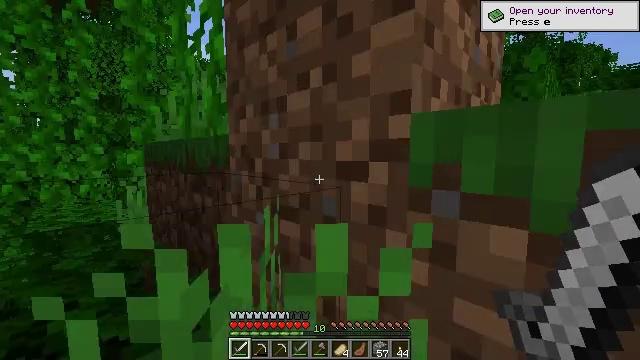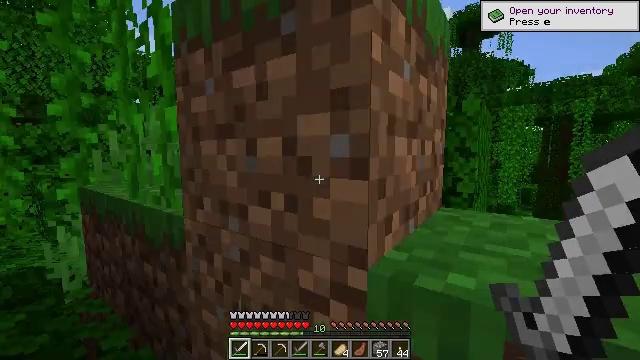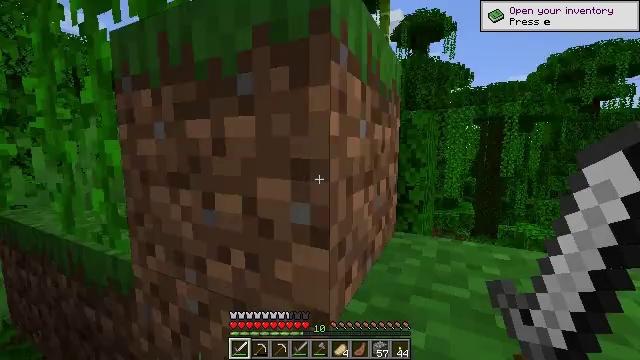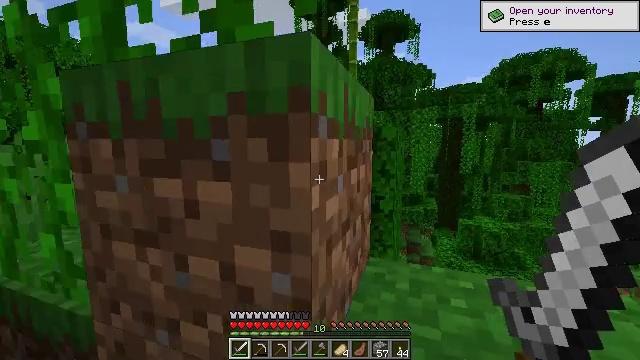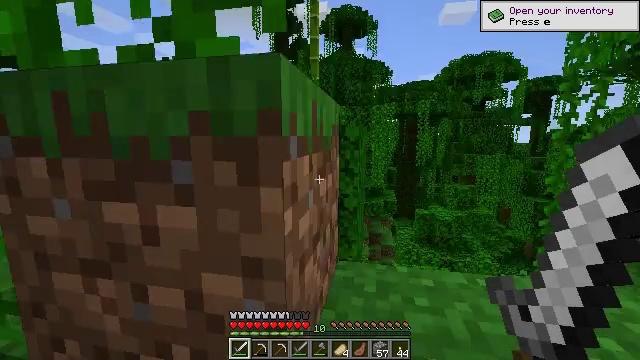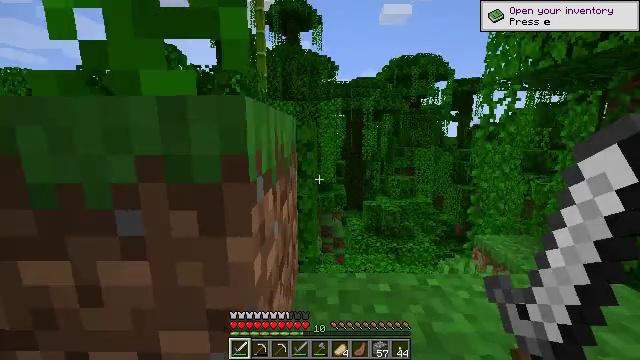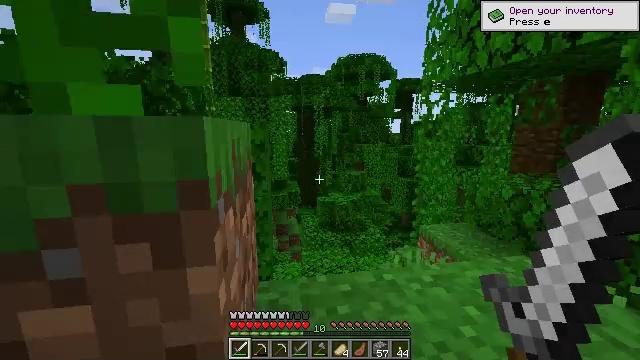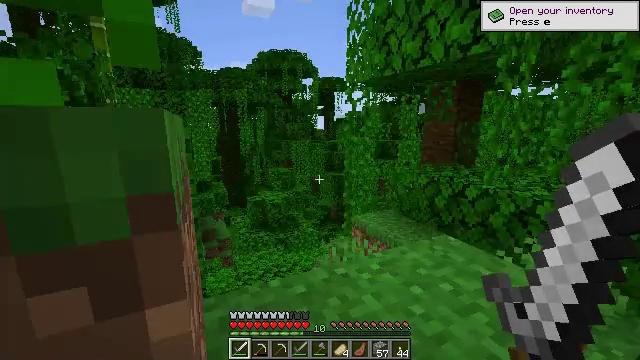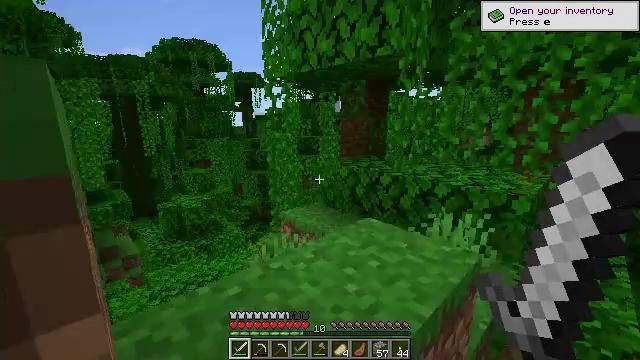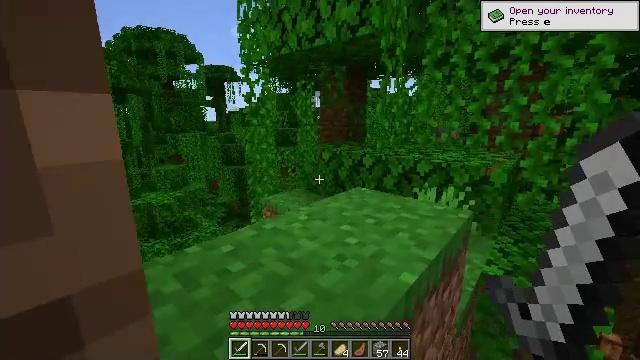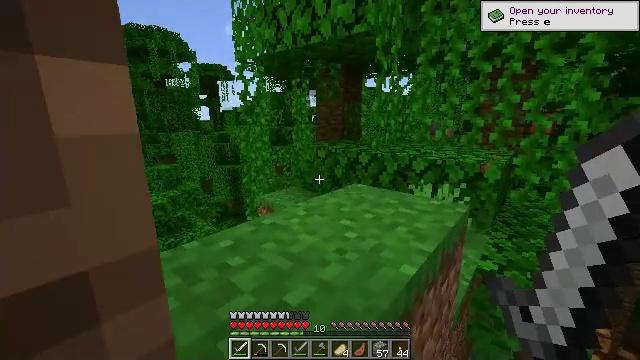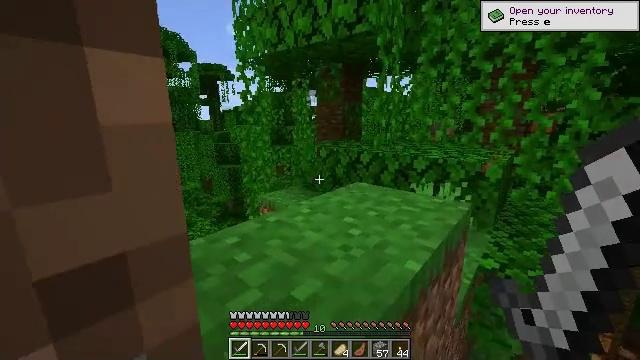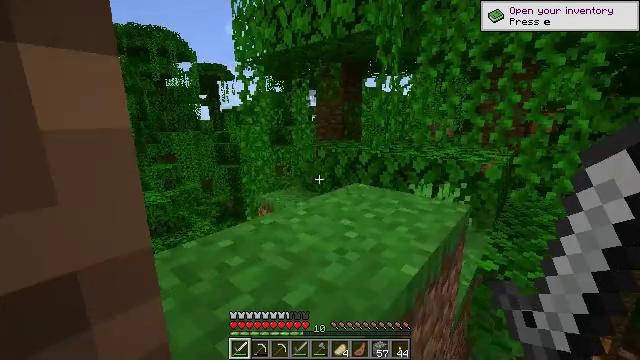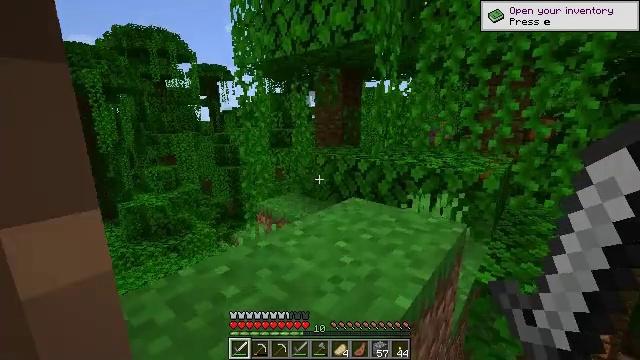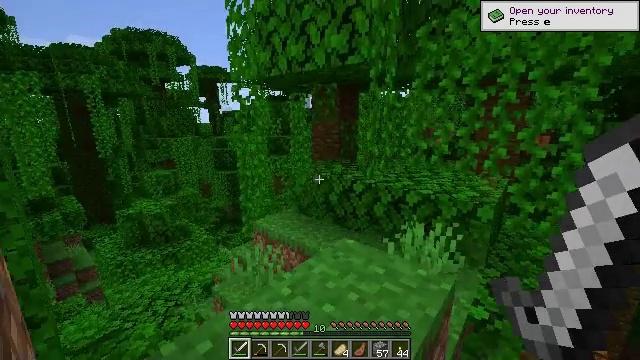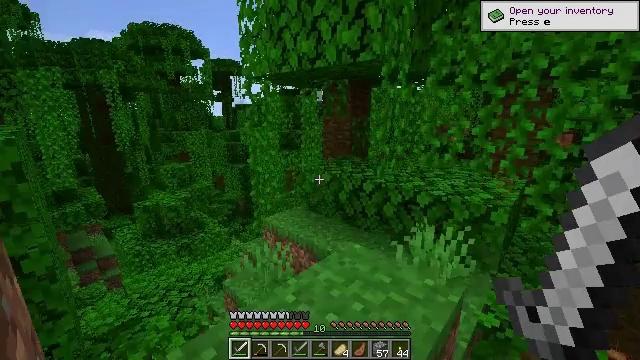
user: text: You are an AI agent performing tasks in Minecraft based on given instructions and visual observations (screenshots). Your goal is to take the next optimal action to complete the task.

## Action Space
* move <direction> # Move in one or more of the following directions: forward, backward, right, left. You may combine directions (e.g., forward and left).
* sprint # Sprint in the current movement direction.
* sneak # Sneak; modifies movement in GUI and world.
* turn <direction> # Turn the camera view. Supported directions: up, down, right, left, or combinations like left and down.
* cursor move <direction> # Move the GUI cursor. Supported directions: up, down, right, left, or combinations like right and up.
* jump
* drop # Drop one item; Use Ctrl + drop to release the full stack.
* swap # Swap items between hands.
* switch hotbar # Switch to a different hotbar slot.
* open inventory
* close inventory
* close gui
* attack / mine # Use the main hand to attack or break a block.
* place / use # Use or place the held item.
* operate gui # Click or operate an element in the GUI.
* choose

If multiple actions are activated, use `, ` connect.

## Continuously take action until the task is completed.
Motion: motion action
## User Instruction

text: Collect bamboo for crafting.
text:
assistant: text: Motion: move forward and move left, turn right, jump
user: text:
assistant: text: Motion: move forward and move left, turn right and down, jump
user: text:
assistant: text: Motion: move forward and move left, turn right, jump
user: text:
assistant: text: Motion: move forward and move left, turn right and down, jump
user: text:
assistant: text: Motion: move forward and move left, turn right and down
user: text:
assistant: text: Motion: move forward and move left, turn right
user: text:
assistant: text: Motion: move forward, turn right
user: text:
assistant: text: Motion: turn right
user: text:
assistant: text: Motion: turn right
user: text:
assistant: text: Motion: turn right
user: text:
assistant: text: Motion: no_op
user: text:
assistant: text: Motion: move forward
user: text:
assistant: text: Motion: move forward, jump
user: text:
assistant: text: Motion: move forward, jump
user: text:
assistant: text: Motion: move forward, turn left and down, jump
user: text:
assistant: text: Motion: move forward and move left, turn left
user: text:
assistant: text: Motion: move forward and move left, turn down
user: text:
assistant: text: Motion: move forward, turn left and down
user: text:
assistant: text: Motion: move forward, turn left and down
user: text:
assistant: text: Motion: move forward, turn left and down
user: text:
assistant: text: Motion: move forward and move left, turn left and down
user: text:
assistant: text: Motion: move forward and move left, turn down
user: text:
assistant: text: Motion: move forward and move left, turn down
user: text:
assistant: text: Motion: move left, turn down
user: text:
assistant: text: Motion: no_op
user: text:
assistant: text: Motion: no_op
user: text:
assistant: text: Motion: no_op
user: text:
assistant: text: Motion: no_op
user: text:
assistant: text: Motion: no_op
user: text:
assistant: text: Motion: no_op